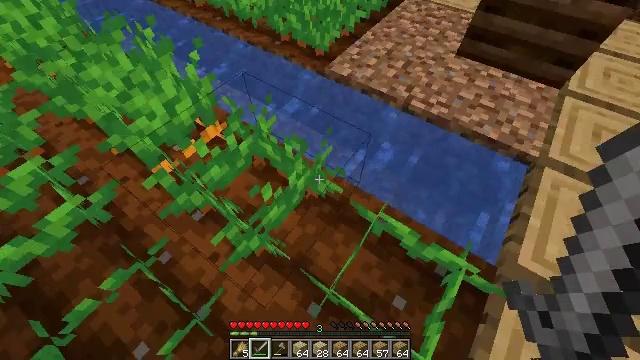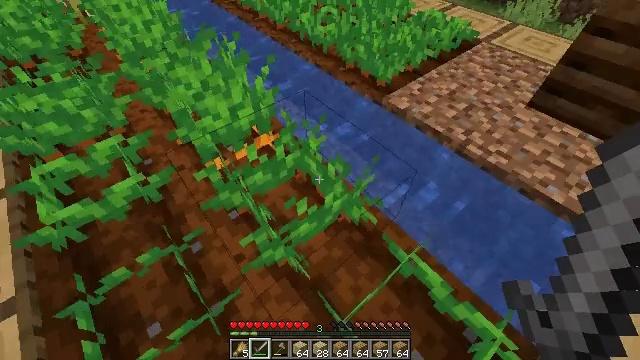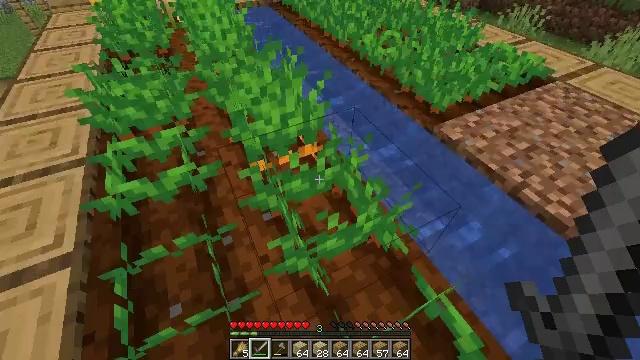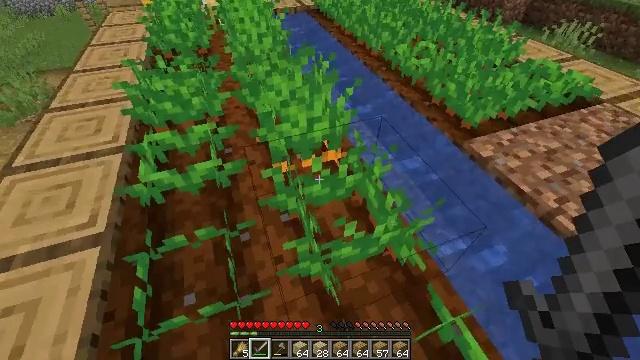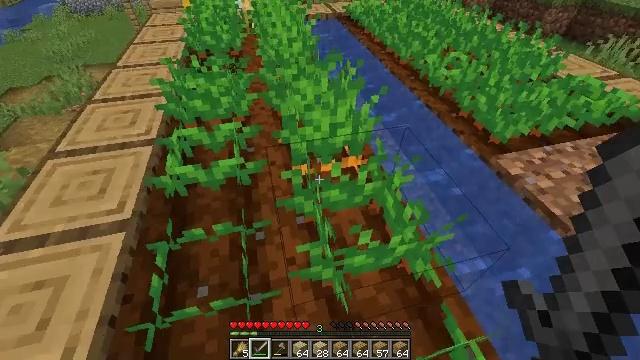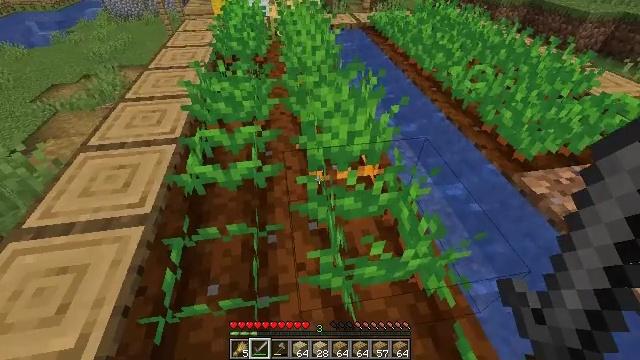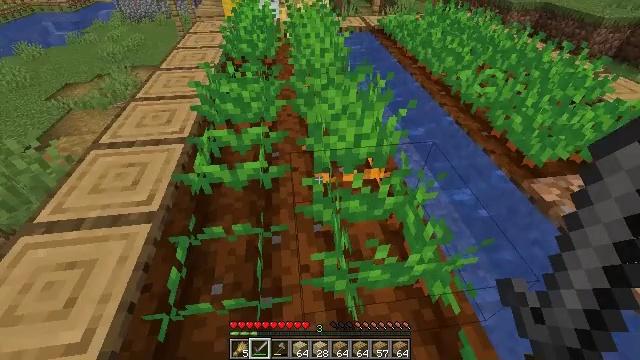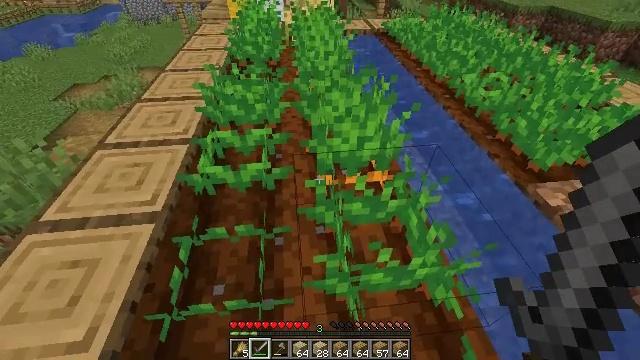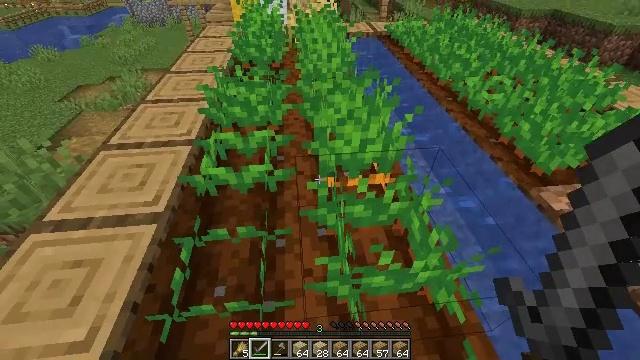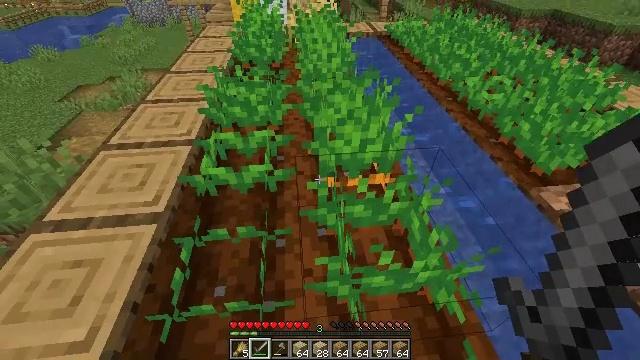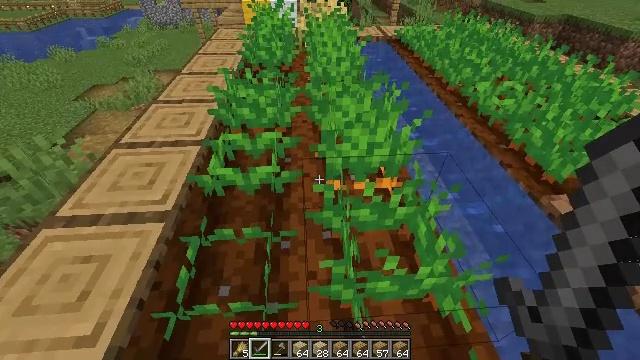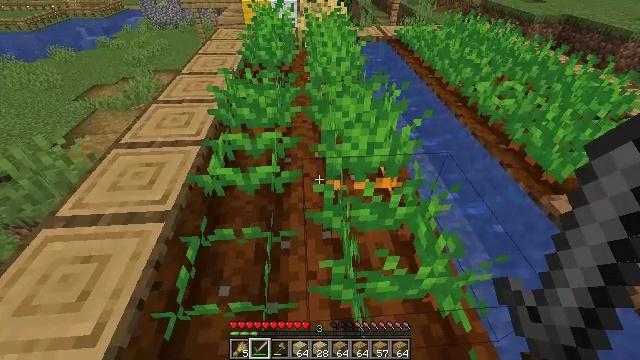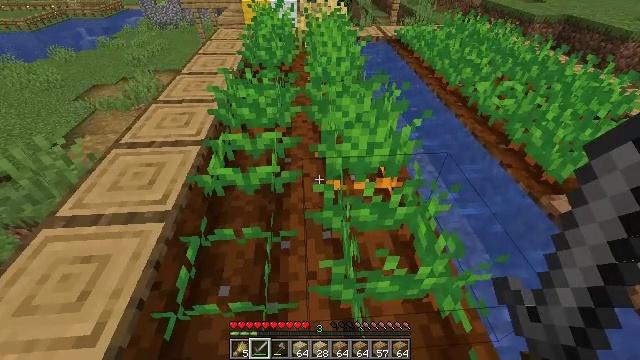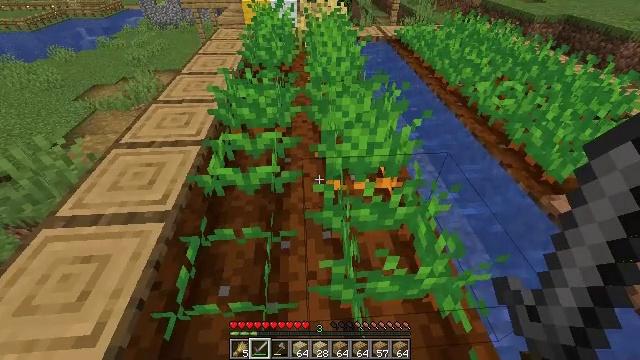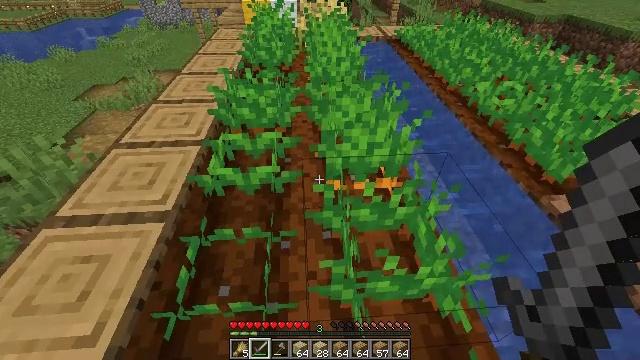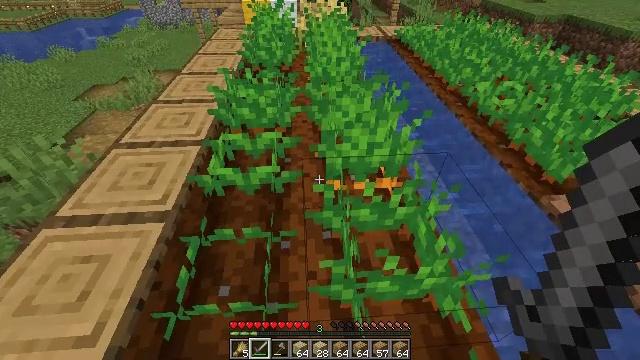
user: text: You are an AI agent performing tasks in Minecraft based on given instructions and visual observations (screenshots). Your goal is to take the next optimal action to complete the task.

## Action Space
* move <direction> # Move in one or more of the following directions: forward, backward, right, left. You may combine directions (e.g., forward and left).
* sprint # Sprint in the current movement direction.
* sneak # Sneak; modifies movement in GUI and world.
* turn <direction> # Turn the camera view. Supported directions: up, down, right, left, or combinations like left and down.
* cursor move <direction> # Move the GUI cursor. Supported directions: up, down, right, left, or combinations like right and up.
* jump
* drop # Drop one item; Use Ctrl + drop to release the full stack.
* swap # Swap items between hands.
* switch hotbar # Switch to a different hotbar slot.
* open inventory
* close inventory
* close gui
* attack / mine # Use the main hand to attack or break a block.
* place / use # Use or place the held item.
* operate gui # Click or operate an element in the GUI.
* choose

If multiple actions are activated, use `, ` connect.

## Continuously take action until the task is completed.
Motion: motion action
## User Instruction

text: Attack the yellow wool block to mine it.
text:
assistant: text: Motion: turn left and up
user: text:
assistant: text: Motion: turn left and up
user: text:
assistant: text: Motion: turn left and up
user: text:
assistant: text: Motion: turn left and up
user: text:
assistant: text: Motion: turn left and up
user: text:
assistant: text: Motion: turn left
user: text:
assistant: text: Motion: no_op
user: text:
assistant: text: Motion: no_op
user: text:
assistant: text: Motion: no_op
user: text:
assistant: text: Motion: turn left
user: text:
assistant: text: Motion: no_op
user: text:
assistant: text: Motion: no_op
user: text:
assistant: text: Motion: no_op
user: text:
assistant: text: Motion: no_op
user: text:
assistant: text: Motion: no_op
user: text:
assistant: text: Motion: no_op
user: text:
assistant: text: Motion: turn left
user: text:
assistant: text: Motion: turn left and up
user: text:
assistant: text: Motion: turn left and up
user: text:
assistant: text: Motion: sprint, turn left
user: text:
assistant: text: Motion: sprint
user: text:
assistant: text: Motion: sprint
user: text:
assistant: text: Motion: sprint
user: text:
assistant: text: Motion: sprint
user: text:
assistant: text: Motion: sprint
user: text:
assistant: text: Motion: sprint
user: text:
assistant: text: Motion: sprint
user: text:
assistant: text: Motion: sprint
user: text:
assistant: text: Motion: sprint
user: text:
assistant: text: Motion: move forward, sprint